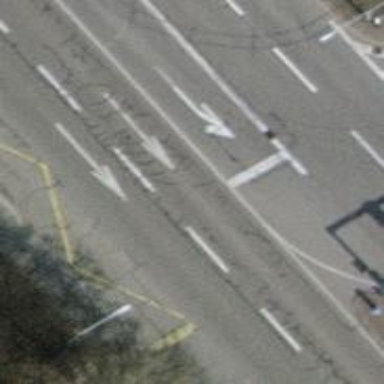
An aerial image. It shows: Road with traffic signals.